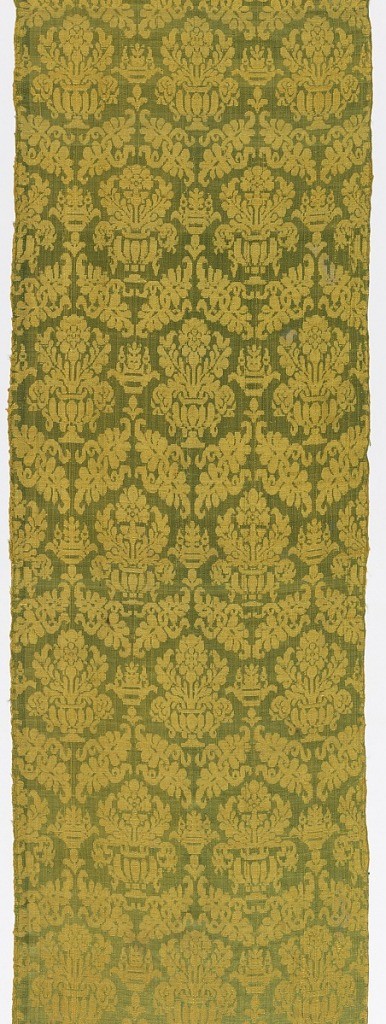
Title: Textile
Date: late 16th–early 17th century
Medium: silk Technique: 5-harness satin damask
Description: Medium-scale classical urn and flowers in roughly ogival framework formed by stylized leaf sprays at angles and crowns at tangent points. Double cord selvages.